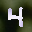
Label: 4